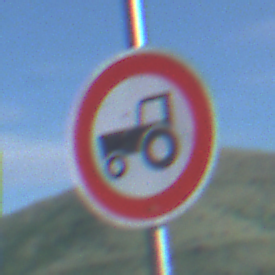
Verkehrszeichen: VerbotKraftfahrzeugeZuegeNichtSchneller25
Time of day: Night
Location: Outdoor (Nature)
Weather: PartlyCloudy
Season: NotSpecified
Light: Natural